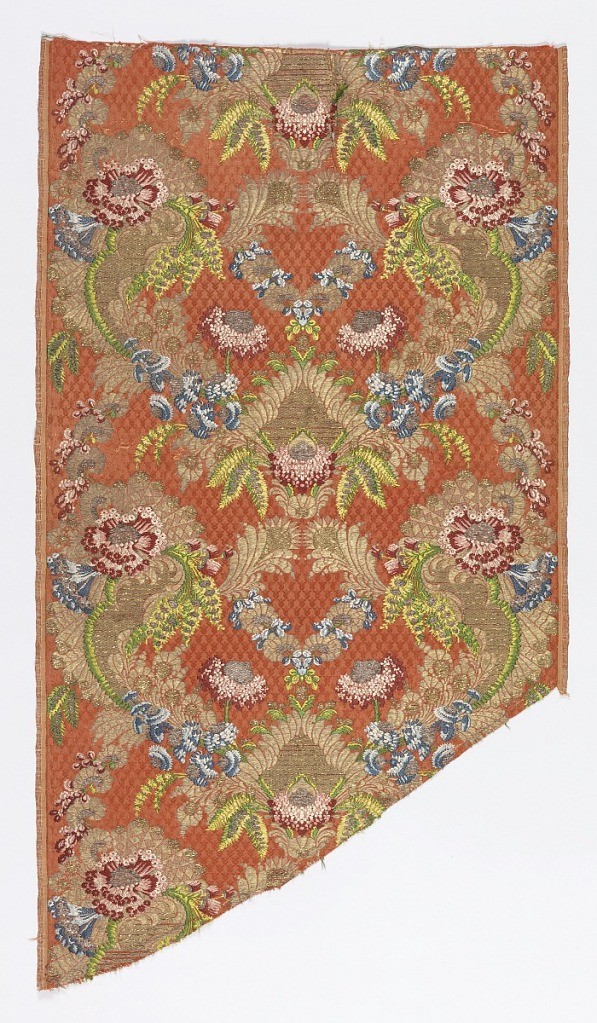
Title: Fragment
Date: early 18th–mid- 18th century
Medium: silk, metallic yarns Technique: plain weave with supplementary warp patterning and discontinuous supplementary weft patterning (brocaded)
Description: Fragment of silk brocade with an orange ground with a minute tulip pattern forming a diaper in the background. The main, symmetrical floral pattern is brocaded in pale shades of blue, green, red, white, and gold.